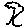
Label: tree